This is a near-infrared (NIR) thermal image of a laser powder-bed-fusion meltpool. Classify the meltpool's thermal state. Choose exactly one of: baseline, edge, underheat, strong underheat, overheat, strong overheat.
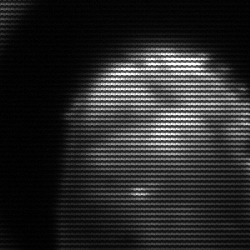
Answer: edge